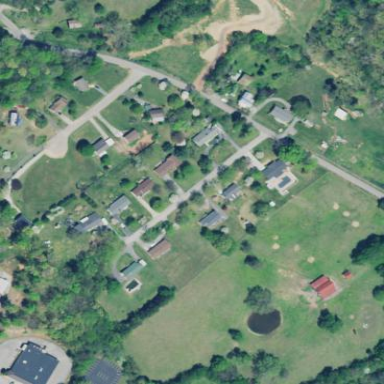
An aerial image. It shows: This residential area consists of single-family homes.